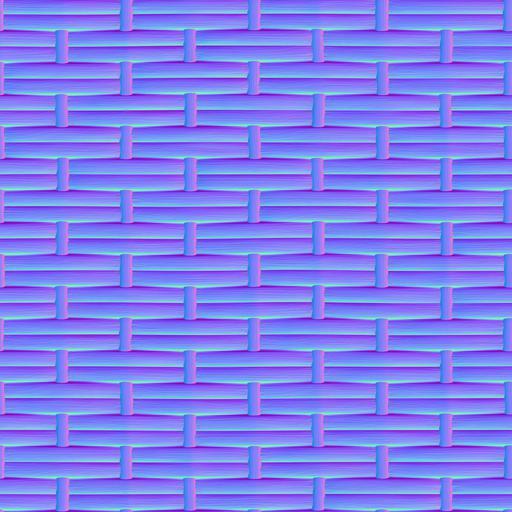
brown dark wicker